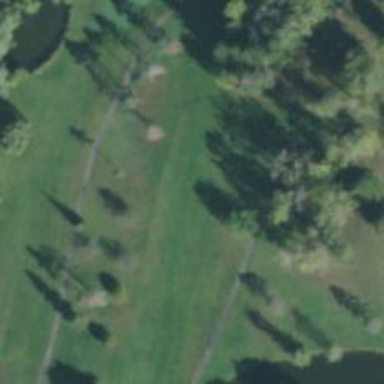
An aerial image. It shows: View of golf hole.